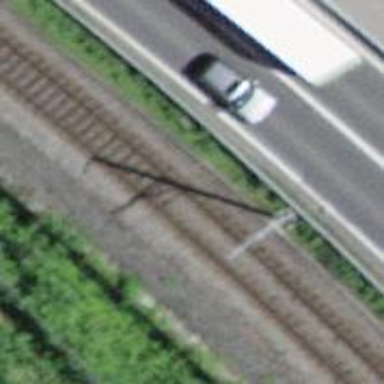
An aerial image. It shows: Railway track with contact line for electrification.